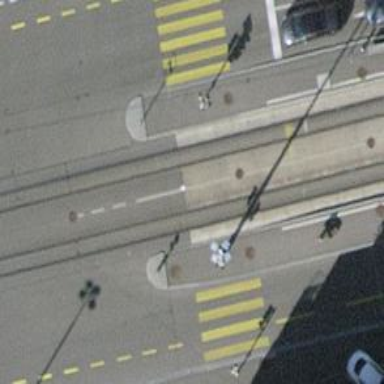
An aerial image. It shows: Tram crossing on the railway.